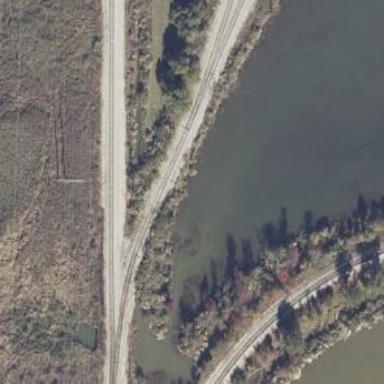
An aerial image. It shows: Rail spur service.